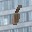
Label: 6